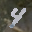
Label: 4